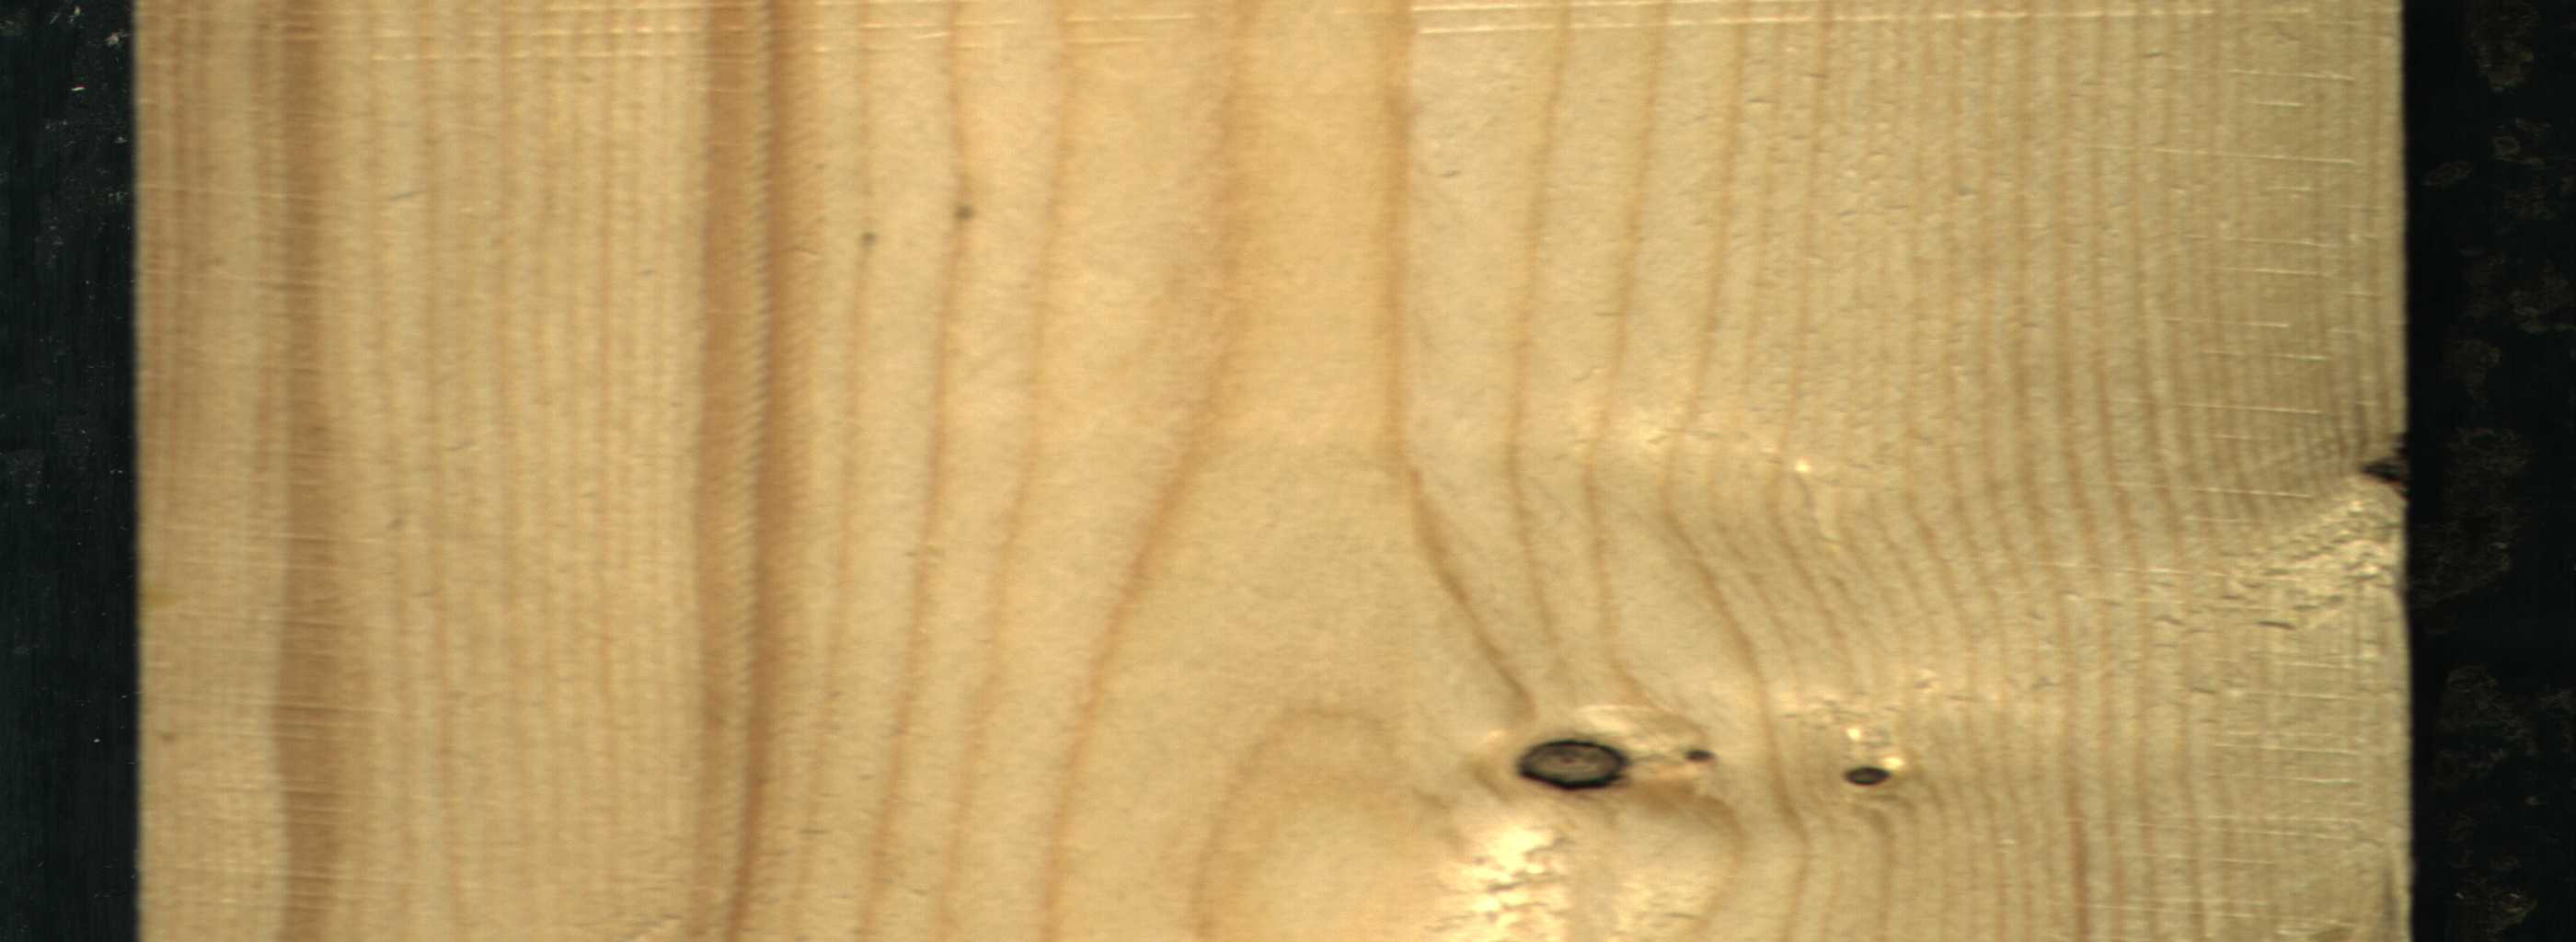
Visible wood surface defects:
Quartzity
Knot_missing
Dead_Knot
Dead_Knot